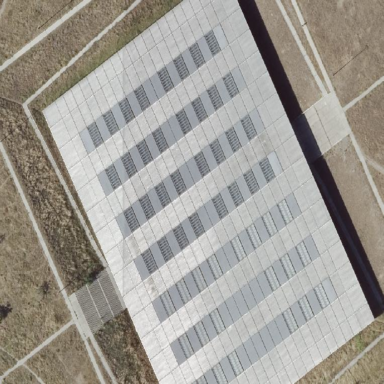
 housing sports hall for swimming activities."